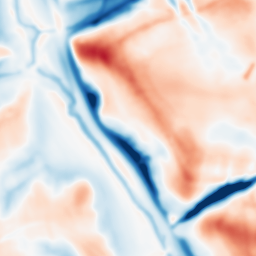
Category: multiscale
Decomposition family: dog_multiscale
Decomposition parameters: sigma_ratio: 1.4
n_scales: 6
base_sigma: 2
Upsampling method: quintic
Upsampling parameters: scale: 2
Upsampling scale: 2